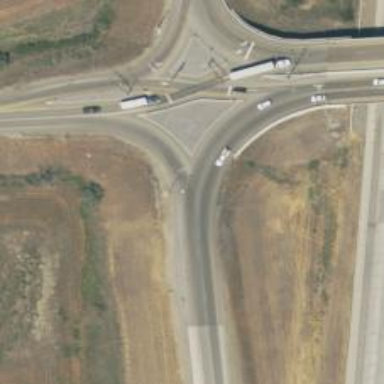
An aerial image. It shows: Motorway link at Diverging Diamond Interchange (DDI).